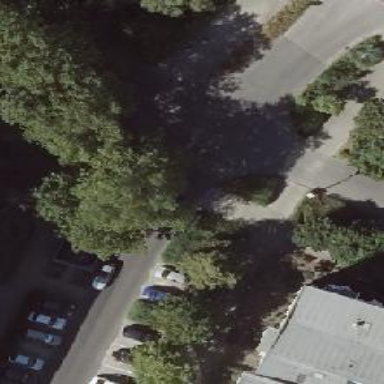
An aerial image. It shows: Residential road with asphalt surface and separate sidewalk.